八年级 · 计数
我校在七、八年级举行了“新冠疫情防控”知识竞赛,从七、八年级各随机抽取了10名学生进行比赛（百分制）。测试成绩整理、描述和分析如下：（成绩得分用$x$表示，共分成四组：A·80$leqslantx<85;$B.$85leqslantx<90;$C.$90leqslantx<95;$D.$95leqslantxleqslant100$)七年级10名学生的成绩:$96,86,96,86,99,96,90,100,89,82$.八年级10名学生的成绩在$C$组中的数据是:$94,90,92$.七、八年级抽取的学生竟赛成绩统计表|年级|平均数|中位数|众数|方差||:---:|:---:|:---:|:---:|:---:||七年级|92|$b$|$c$|$d$||八年级|92|93|100|50.4|根据以上信息，解答下列问题:(1)$a=underline{40},b=underline{93};c=underline{96}$.（2）这次比赛中那个年级成绩更稳定？说明理由.（3）我校八年级共1200人参加了此次调查活动,估计参加此次调查活动成绩优秀$(xgeqslant90)$的八年级学生人数是多少2八年级抽取的学生成绩扇形统计图
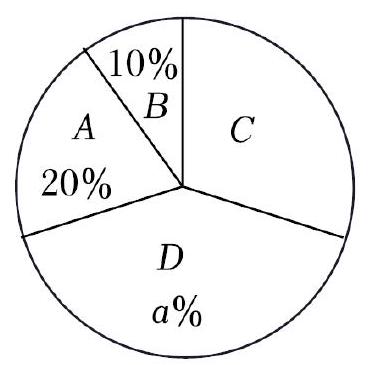
答案: (1)先根据扇形统计图求解$A,B$组的学生人数,结合$C$组人数,求解$D$组人数,可得$a$的值,再根据八年级学生成绩的中位数落在$C$组,可得$b$的值,由七年级学生成绩中9(6分)有3个,出现的次数最多,可得$c$的值;（2）因为两个年级的平均数相同,计算七年级的方差分析可得结论;（3）分别统计出七年级、八年级成绩大于或等于9（0分）的人数,利用样本的百分率估计总体即可得到答案.【解析】解:(1)因为八年级$A$组有$10times20%=2$人,$B$组有$10times10%=1$人,$C$组有3人,所以$D$组有4人,所以:$frac{4}{10}=40%$,即$a=40$.$because$七年级10名学生的成绩:$96,86,96,86,99,96,90,100,89,82$.从小到大排列:82，86，86，89，90，96，96，96，99，100，所以第5个,第6个数据为:90,96,$therefore$中位数为$frac{90+96}{2}=93$,因为七年级学生成绩中9(6分)有3个,出现的次数最多,所以众数$c=9$(6分),故答案为:$40,93,96$;（2）因为七八年级的平均数相等,根据已知条件可得,七年级成绩的方差为:${d}=frac{1}{10}left[3times(96-92)^{2}+2times(86-92)^{2}+(99-92)^{2}+(90-92)^{2}+(100-92)^{2}+(89-92)^{2}+(82-92)^{2}right]$$=34.6$七年级成绩的方差为$34.6,therefore34.6<50.4$七年级成绩的方差比八年级小，所以七年级的成绩更稳定.(3)由题意得:八年级成绩大于或等于9(0分)的有7人$therefore1200timesfrac{7}{10}=840$(人)答:参加此次调查活动成绩优秀的学生人数约为840人.【点睛】本题考查的是扇形统计图,频数分布,平均数,众数,中位数,方差的含义及应用,同时考查了利用样本估计总体,掌握以上知识是解题的关键.